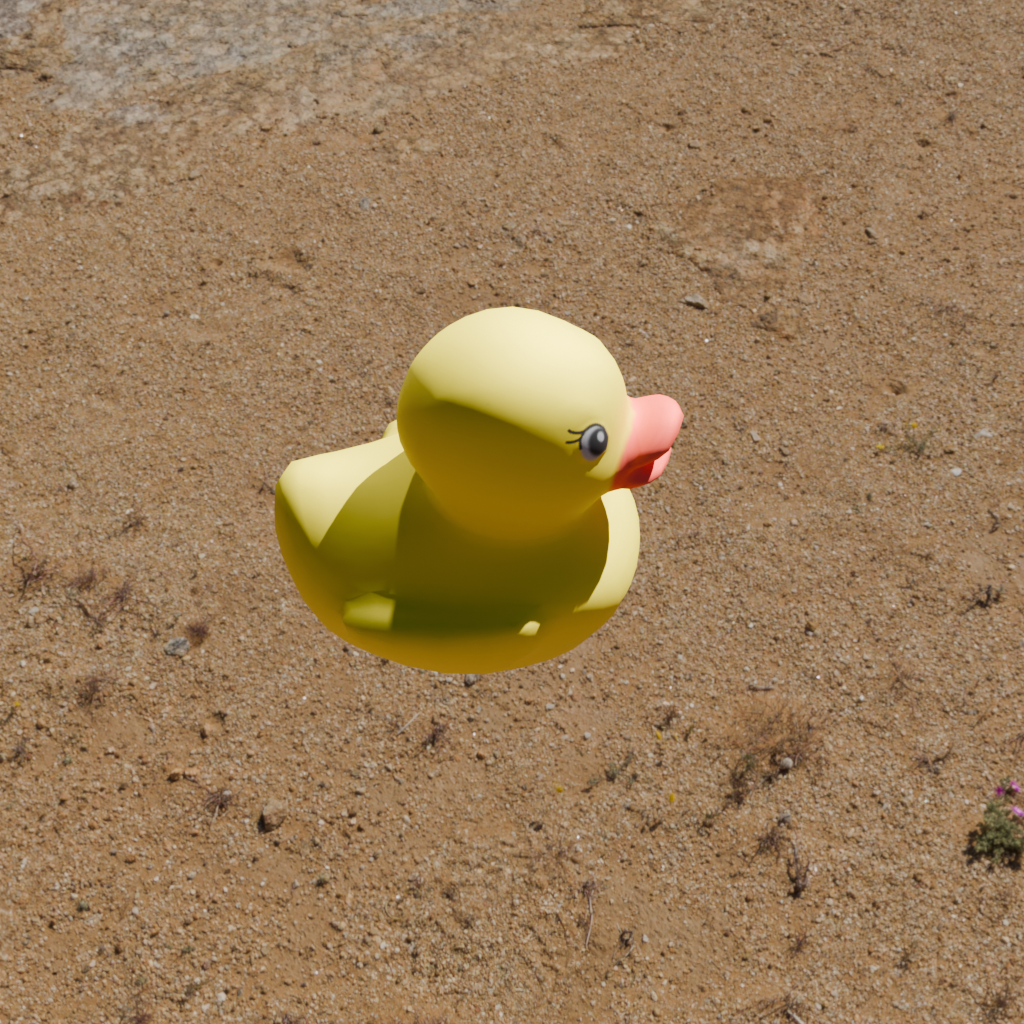
an image of a yellow rubber duck seen from <right_top> in a sunny desert landscape with a clear sky.